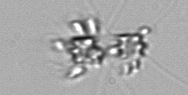
Label: Chaetoceros_didymus_TAG_external_flagellate